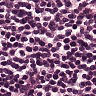
Metastatic tissue present: no